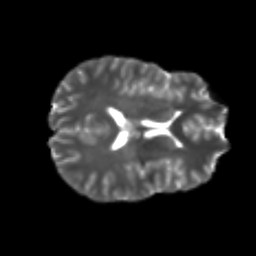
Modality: T2w
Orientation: axial
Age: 21
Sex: male
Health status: healthy
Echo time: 0.074 s